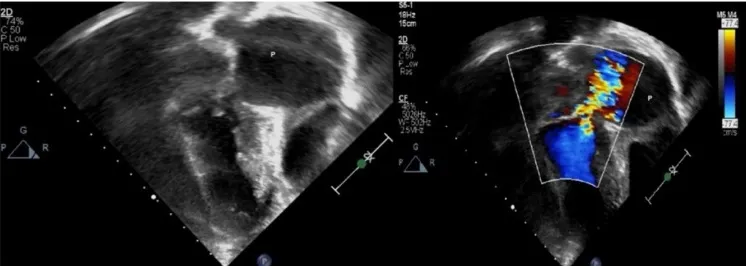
2D and color doppler of the pseudoaneurysm (P) with color aliasing at the connection with left ventricle.
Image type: radiology (ultrasound)